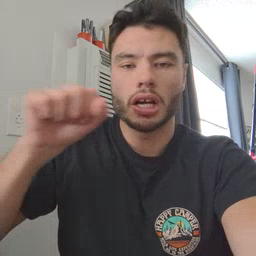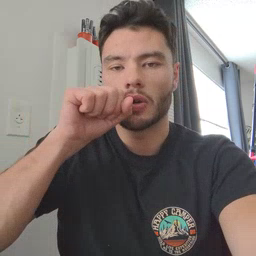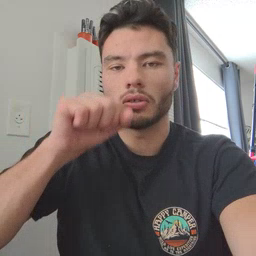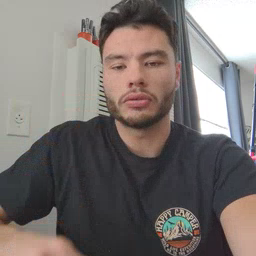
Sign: carrot